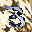
Label: 3